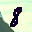
Label: 8